Interaction volume radius: 5 \u00c5
Interaction volume height: 15 \u00c5
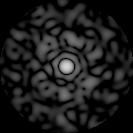
Disorder parameter: 0.8838